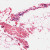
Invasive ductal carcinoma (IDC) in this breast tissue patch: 0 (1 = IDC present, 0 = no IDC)